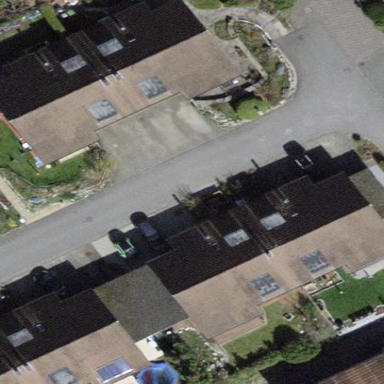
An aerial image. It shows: Building with tiled roof.